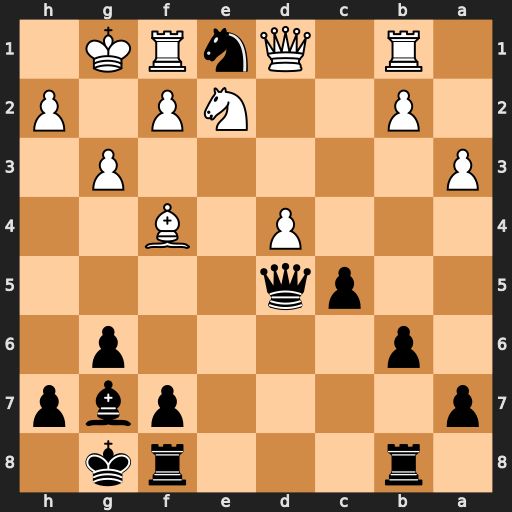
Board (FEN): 1r3rk1/p4pbp/1p4p1/2pq4/3P1B2/P5P1/1P2NP1P/1R1QnRK1
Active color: b
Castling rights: -
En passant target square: -
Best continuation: Qg2#